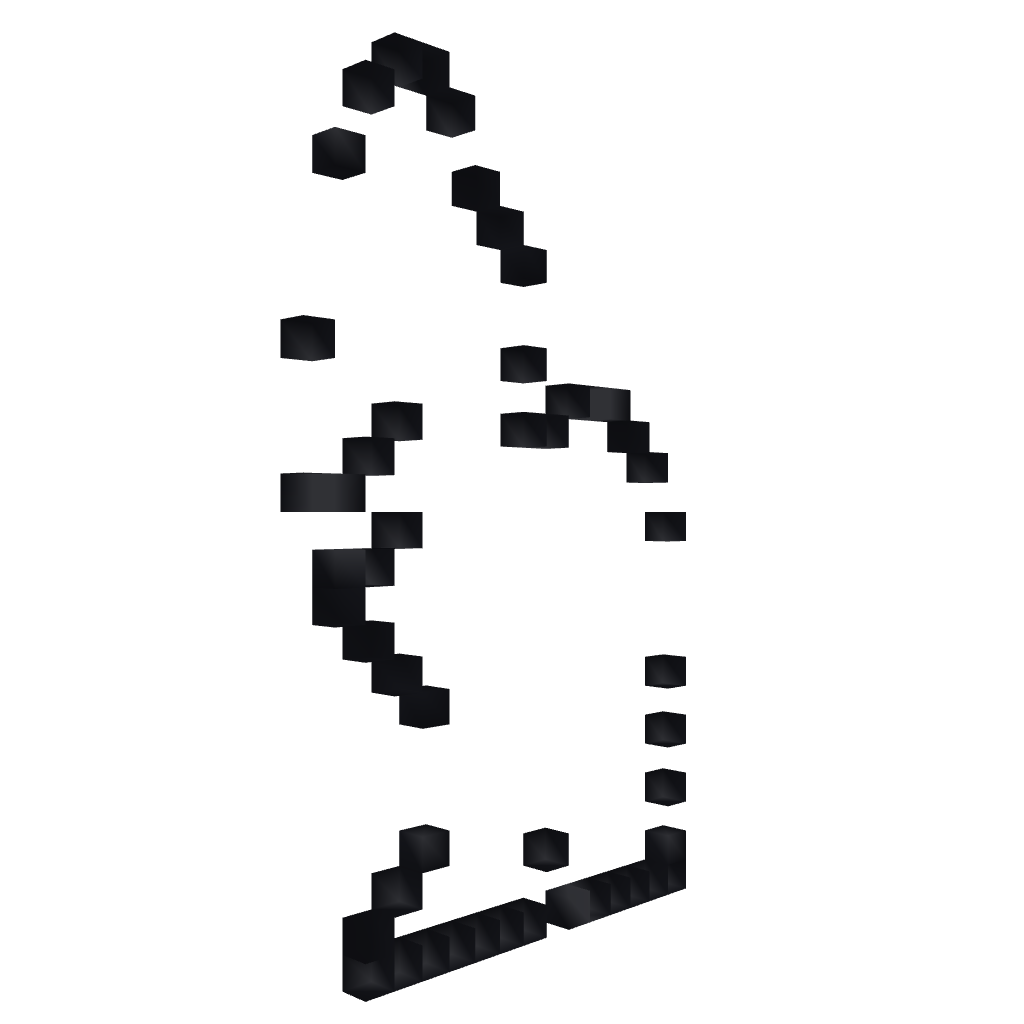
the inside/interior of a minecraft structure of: Koopa Troopa